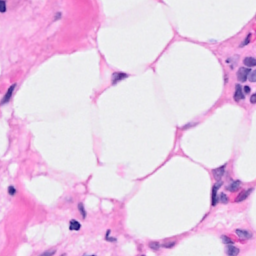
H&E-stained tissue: Breast